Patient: sex M, age 65
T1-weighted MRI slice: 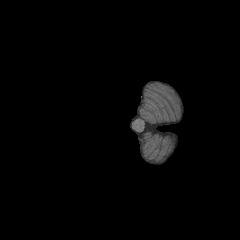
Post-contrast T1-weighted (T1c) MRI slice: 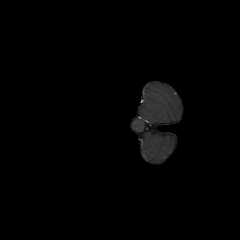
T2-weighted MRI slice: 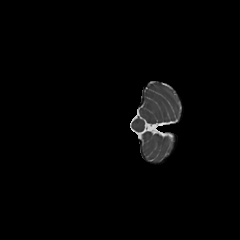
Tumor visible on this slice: no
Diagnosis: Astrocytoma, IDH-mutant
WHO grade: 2